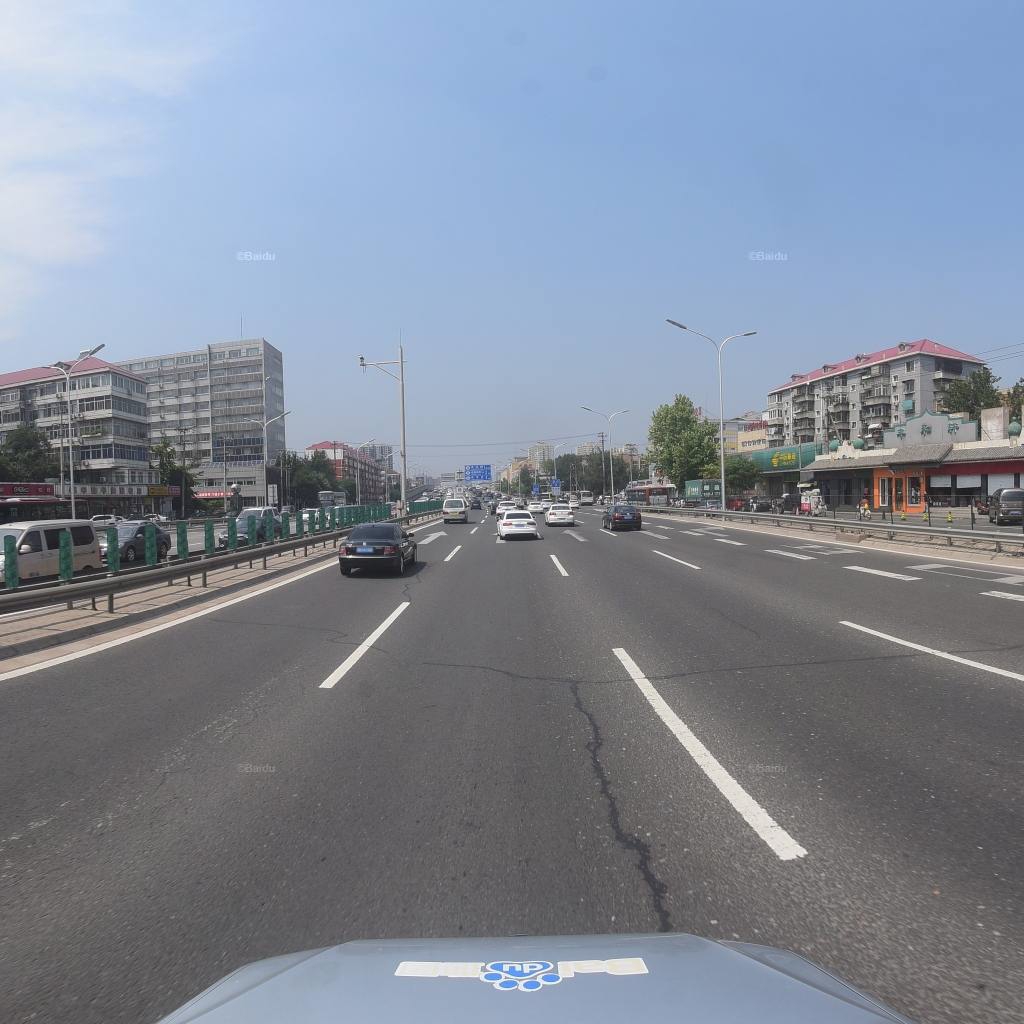
Region: Fengtai
Road damage annotations: longitudinal patch, longitudinal patch, transverse patch, transverse patch, longitudinal patch